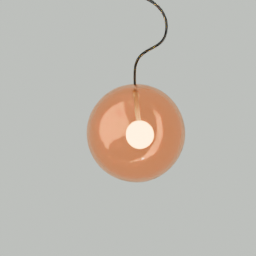
Label: lighting